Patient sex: M
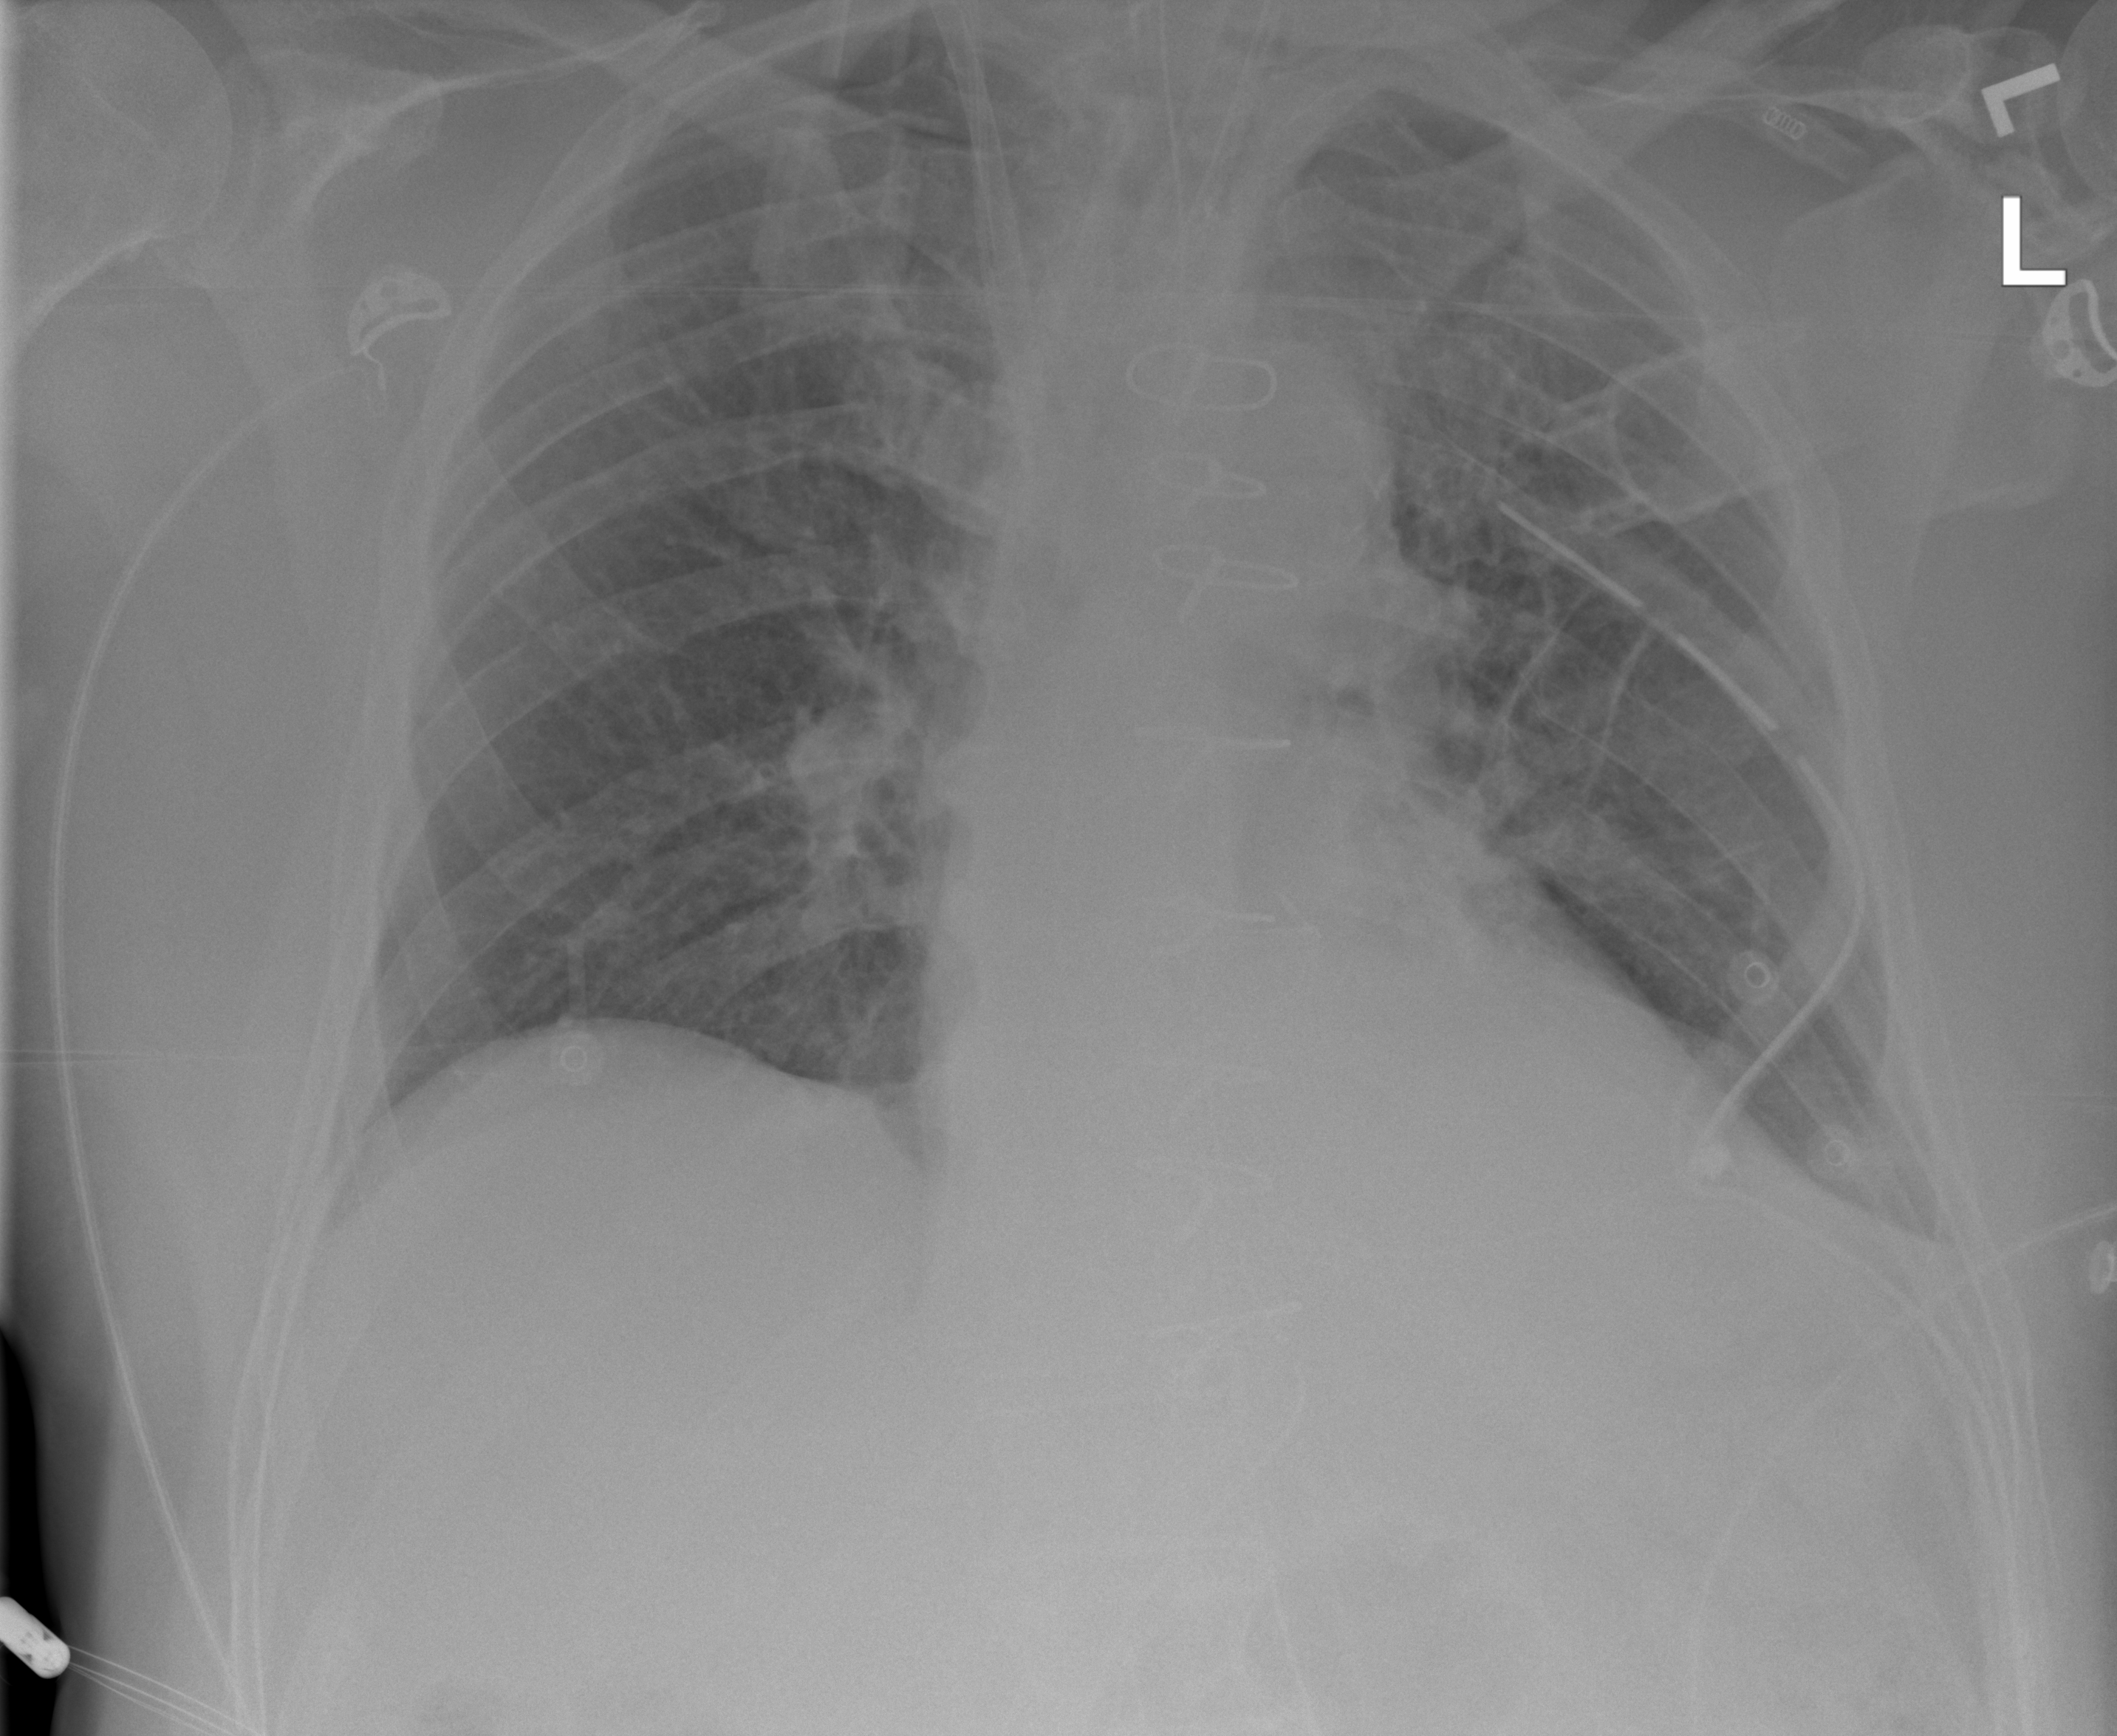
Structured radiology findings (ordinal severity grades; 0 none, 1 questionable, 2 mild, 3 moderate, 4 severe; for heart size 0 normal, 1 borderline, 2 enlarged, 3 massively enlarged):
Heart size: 1
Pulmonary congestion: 0
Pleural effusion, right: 0
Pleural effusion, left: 2
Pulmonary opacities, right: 0
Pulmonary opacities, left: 1
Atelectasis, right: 0
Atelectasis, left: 2